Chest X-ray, PA view. Patient: 47 years old, sex F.
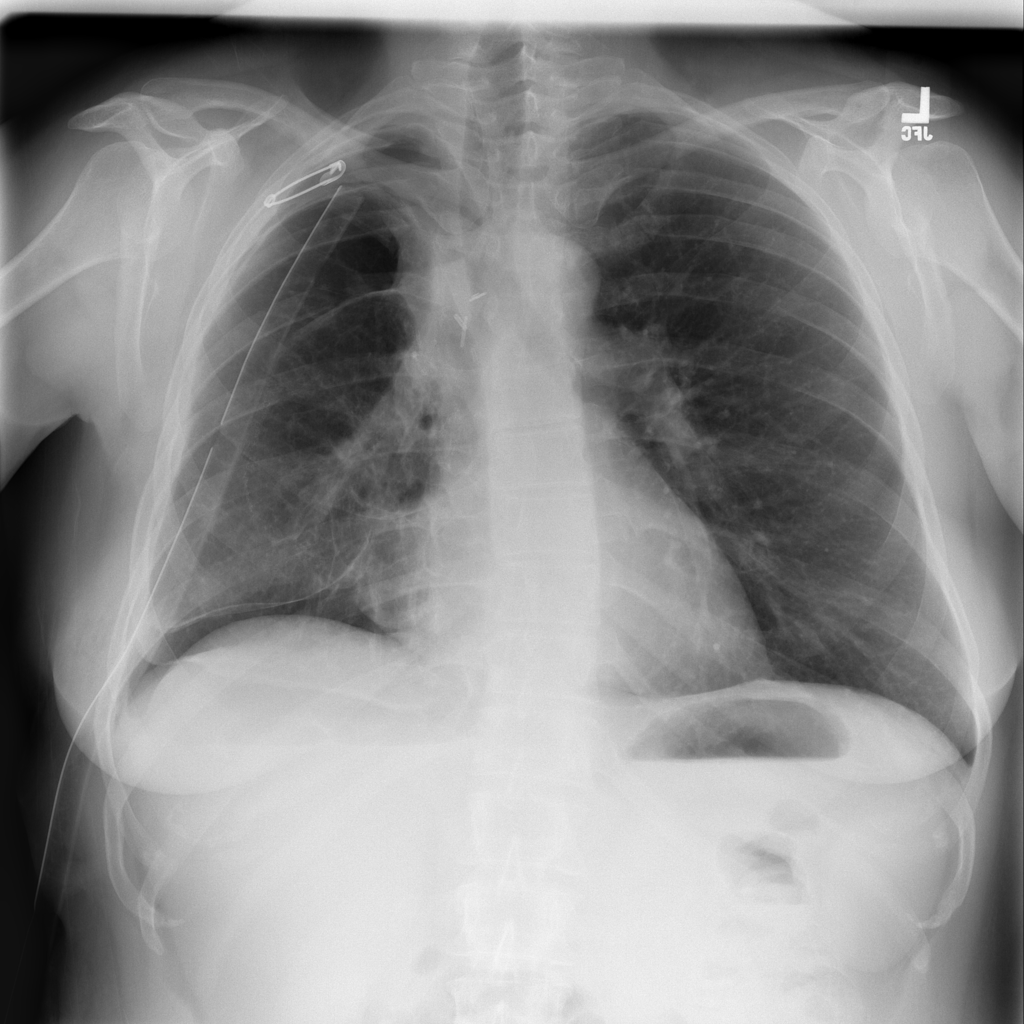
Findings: Pneumothorax